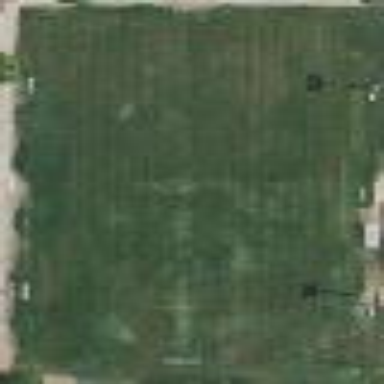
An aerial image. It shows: Soccer pitch for leisureland activities.